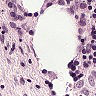
Metastatic tissue present: no